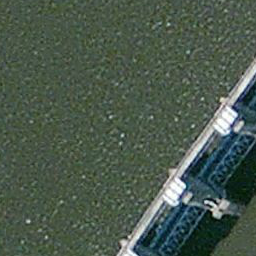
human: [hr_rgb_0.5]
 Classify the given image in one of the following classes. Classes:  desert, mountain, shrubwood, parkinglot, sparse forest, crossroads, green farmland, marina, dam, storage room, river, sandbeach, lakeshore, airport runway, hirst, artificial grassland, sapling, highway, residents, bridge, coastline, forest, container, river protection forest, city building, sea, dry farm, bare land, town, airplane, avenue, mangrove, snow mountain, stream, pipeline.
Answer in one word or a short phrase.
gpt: dam